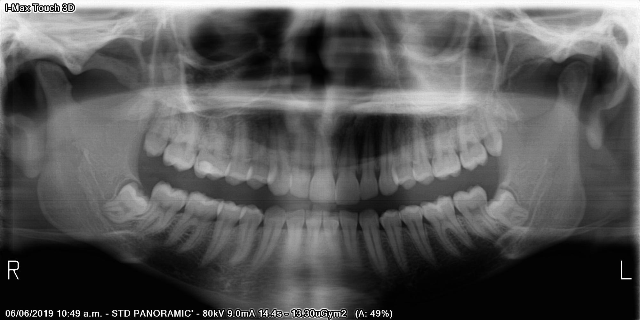
adult